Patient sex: M
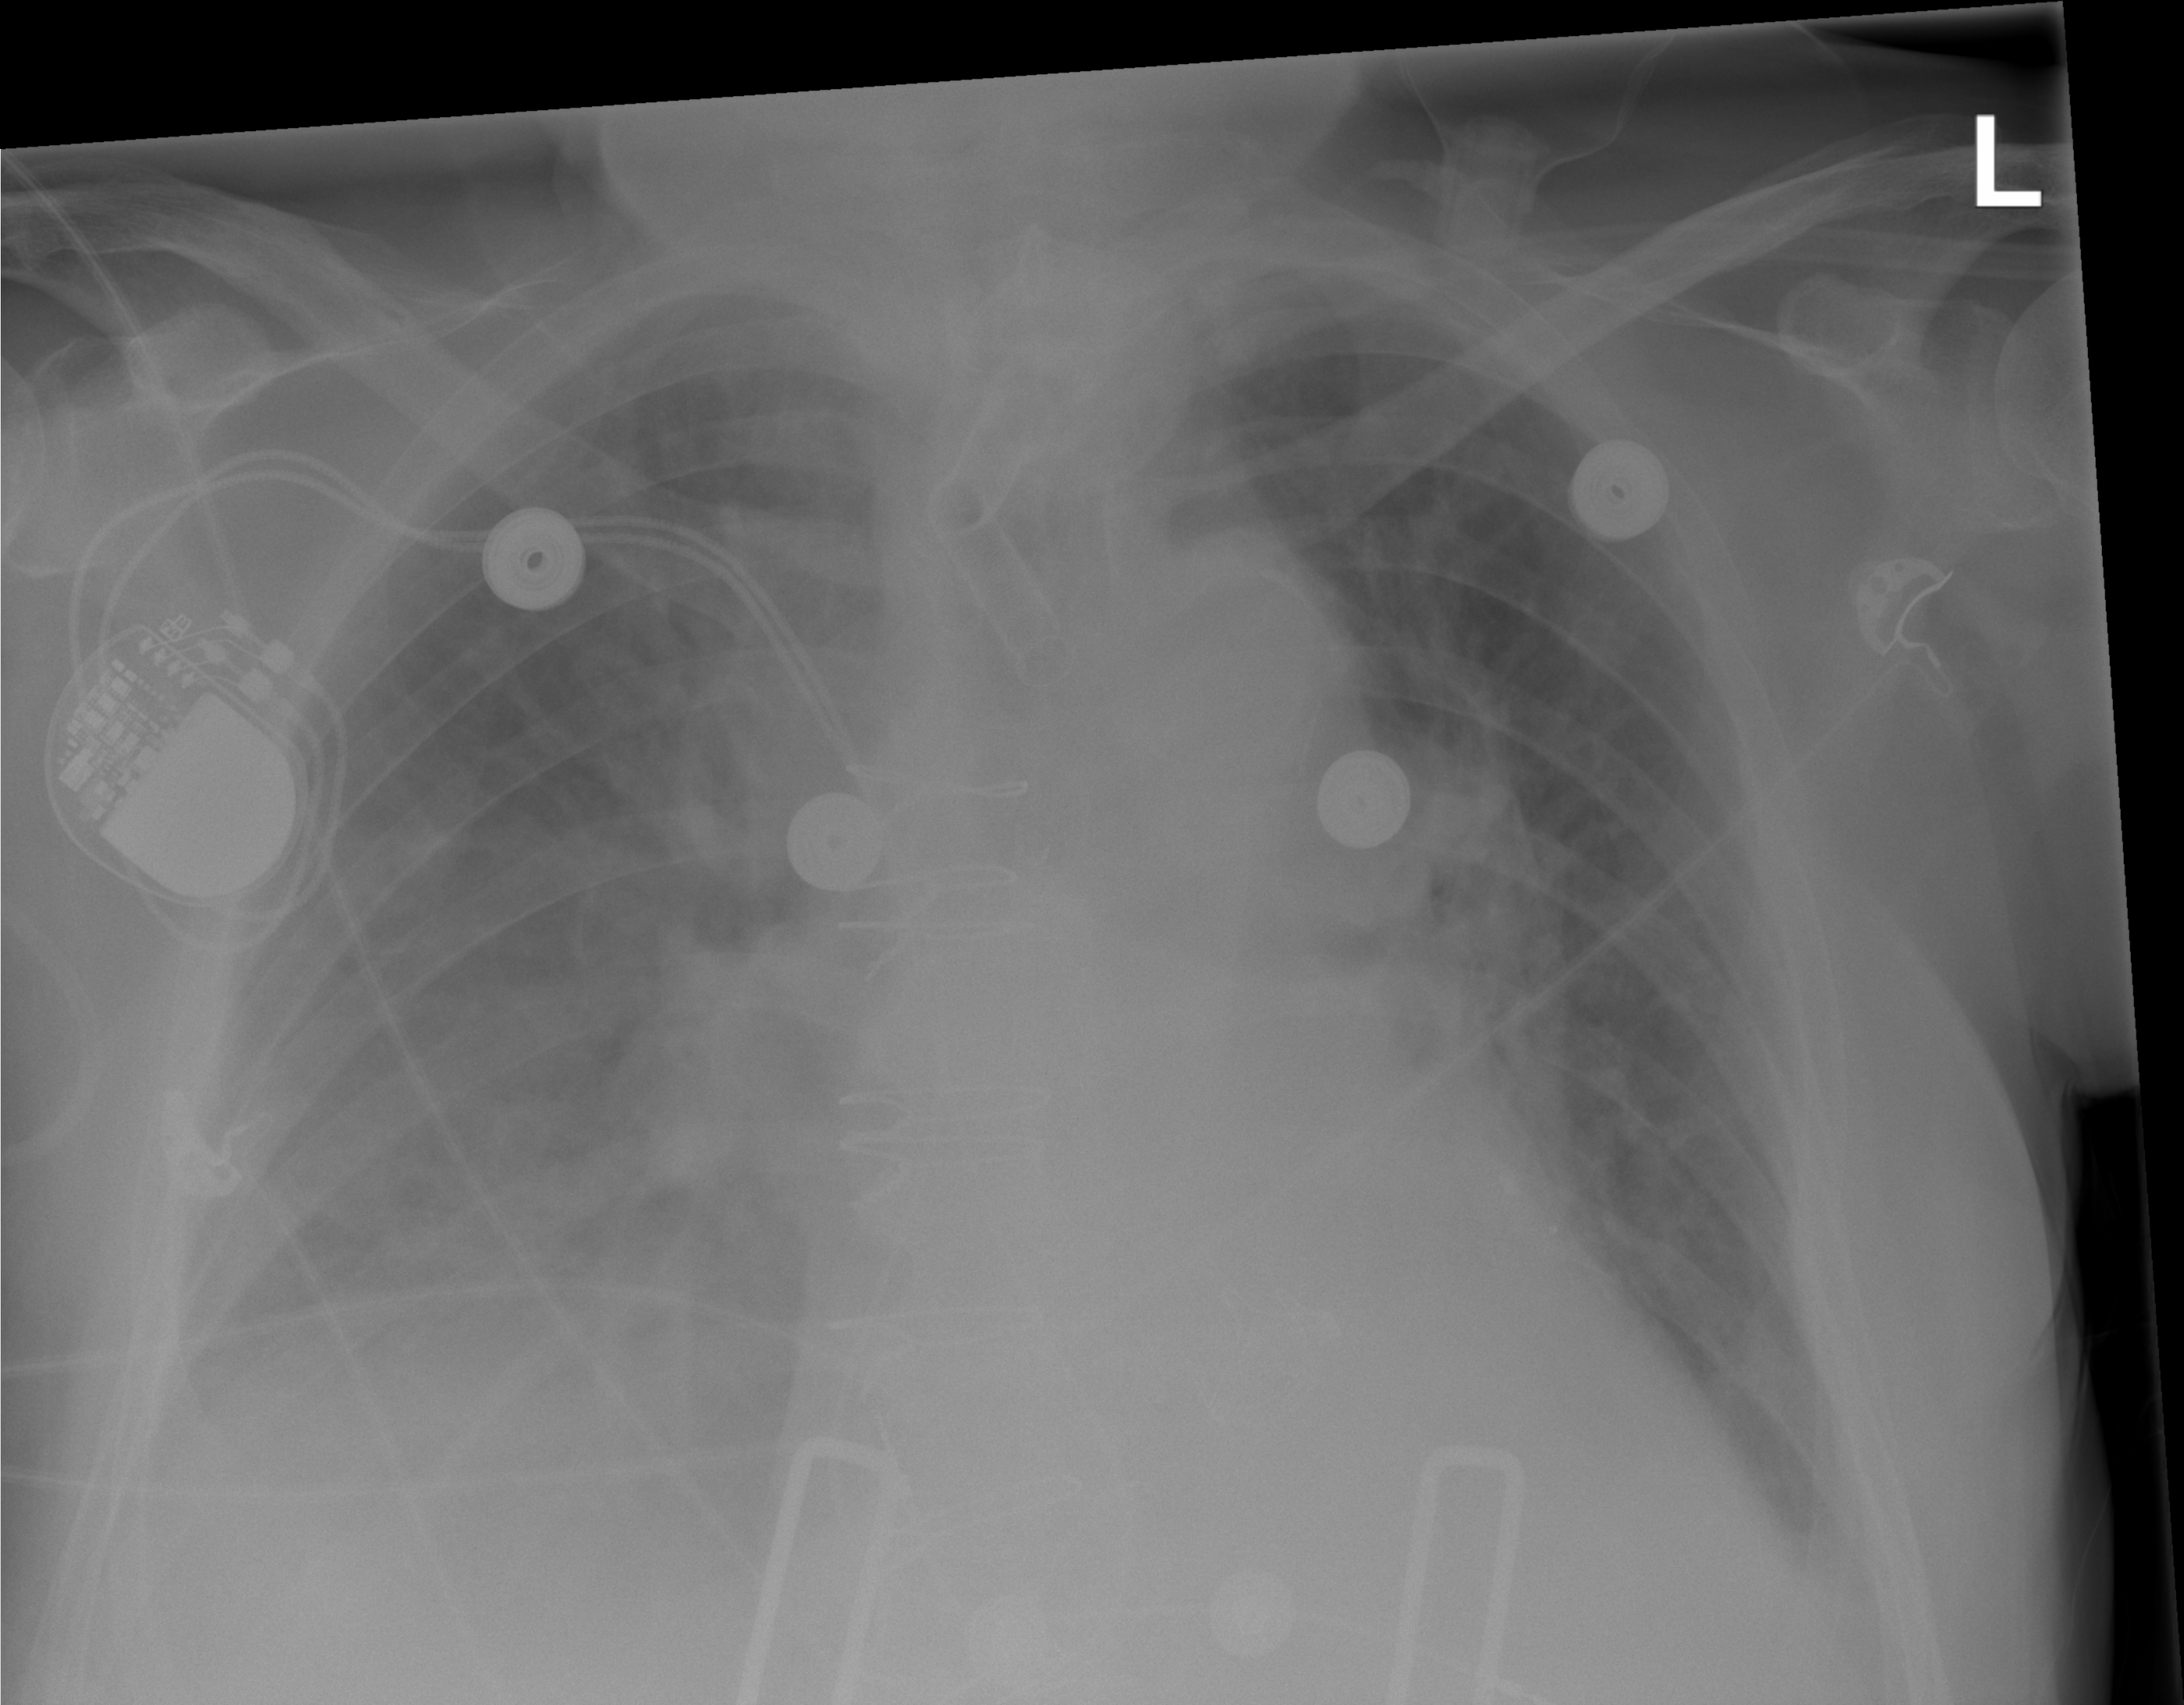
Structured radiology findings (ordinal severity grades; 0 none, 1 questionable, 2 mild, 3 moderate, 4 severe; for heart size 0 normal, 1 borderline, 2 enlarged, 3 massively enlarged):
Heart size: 2
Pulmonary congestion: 2
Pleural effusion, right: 2
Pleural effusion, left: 1
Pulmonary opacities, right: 0
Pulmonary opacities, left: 0
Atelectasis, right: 3
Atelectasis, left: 2